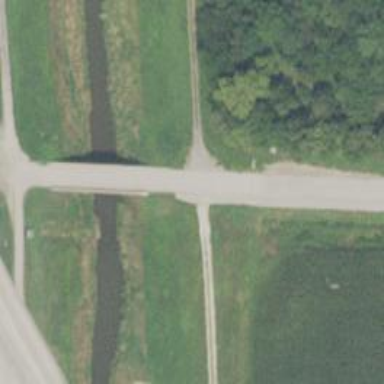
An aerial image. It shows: Residential road with bridge.